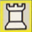
Piece: wR